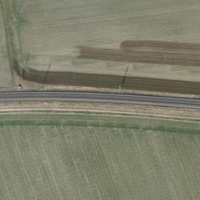
EUNIS habitat code: 52
Species observed at this site:
Anser anser